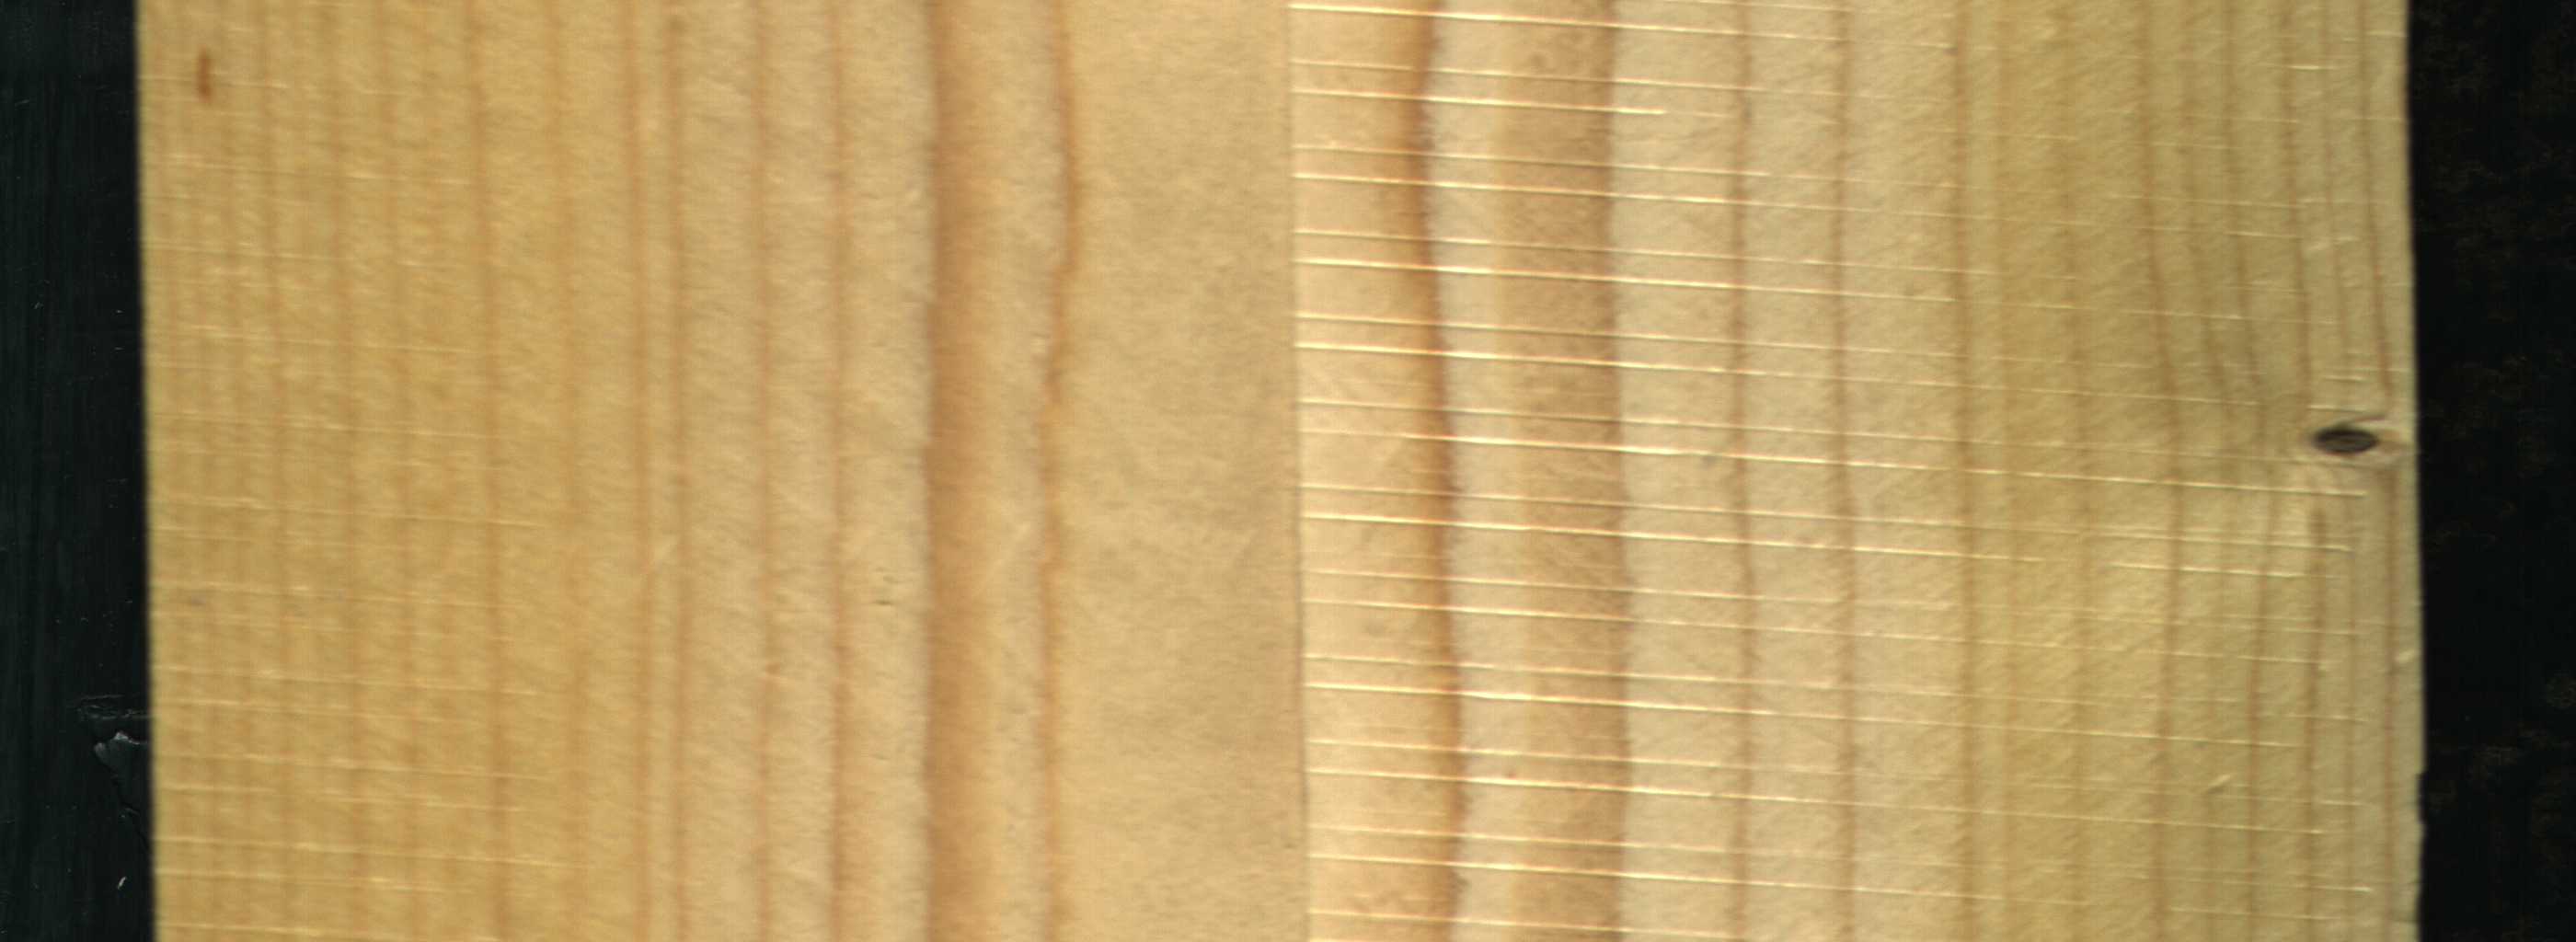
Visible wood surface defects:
Dead_Knot